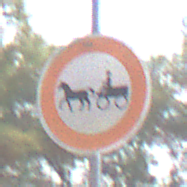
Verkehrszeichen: VerbotGespannfuhrwerke
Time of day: MorningAfternoon
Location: Outdoor (Nature)
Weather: PartlyCloudy
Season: NotSpecified
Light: Natural